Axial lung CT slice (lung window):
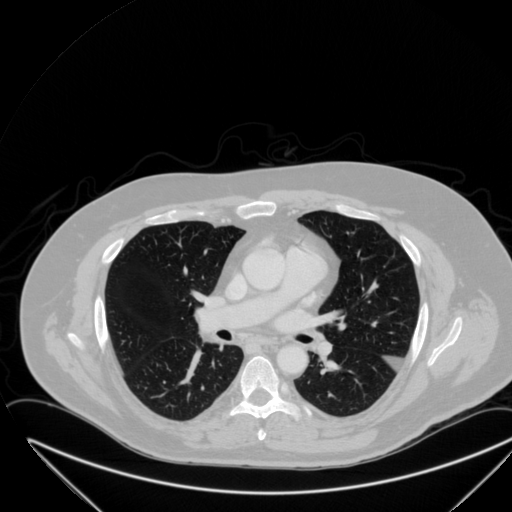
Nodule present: no